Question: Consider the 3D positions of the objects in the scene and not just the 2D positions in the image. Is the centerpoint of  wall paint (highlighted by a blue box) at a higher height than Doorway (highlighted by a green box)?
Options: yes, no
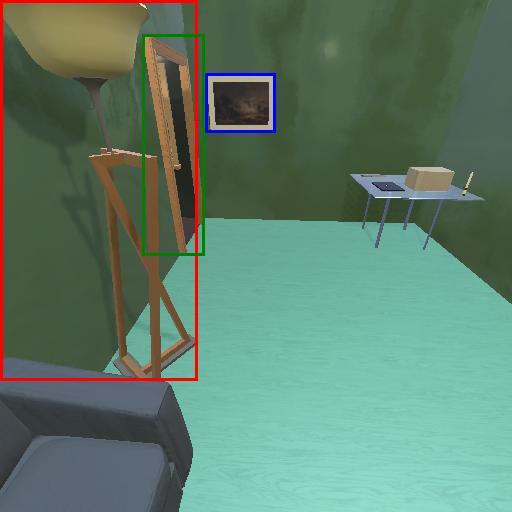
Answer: yes